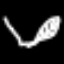
Label: leaf